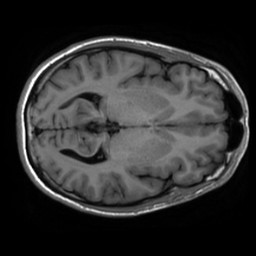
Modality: inplaneT1
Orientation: axial
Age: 21
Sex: male
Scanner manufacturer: ge
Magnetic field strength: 3 T
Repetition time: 2.499 s
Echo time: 0.02513 s